Question: I am trying to draw a red square over a JScrollPane. The code I have below does an okay job of this, but sometimes when I scroll the viewport too fast, the red square jumps up or down.

This struck me as odd since the JScrollPane itself is stationary, so I assumed Swing would not try to move around the components painted within it. I'm guessing that what's actually happening is that the the red square gets associated with viewport, which display graphics that do move.
Anyway, how do I prevent the red square from jumping around and successfully draw a red square over the list? Maybe I'm taking the wrong approach altogether.
'''
package components;
import java.awt.*;
import java.util.Vector;
import javax.swing.*;
import javax.swing.event.*;
@SuppressWarnings("serial")
public class DialogWithScrollPane extends JFrame {
public DialogWithScrollPane() {
super();
setResizable(false);
Container pane = getContentPane();
Vector<Object> listOfStuff = new Vector<Object>();
for (int i = 0; i < 100; i++) {
listOfStuff.add(Integer.toString(i));
}
final JScrollPane scrollPane = new JScrollPane() {
public void paint(Graphics g) {
System.out.println("JScrollPane.paint() called.");
super.paint(g);
g.setColor(Color.red);
g.fillRect(20, 50, 100, 200);
}
};
JList list = new JList(listOfStuff) {
public void paint(Graphics g) {
System.out.println("JList.paint() called.");
super.paint(g);
// Well, I could do this...
//
// scrollPane.repaint();
//
// ...and it would solve the problem, but it would also result in an
// infinite recursion since JScrollPane.paint() would call this
// function again.
}
};
// Repaint the JScrollPane any time the viewport is moved or an item in the
// list is selected.
scrollPane.getViewport().addChangeListener(new ChangeListener() {
public void stateChanged(ChangeEvent e) {
scrollPane.repaint();
}
});
list.addListSelectionListener(new ListSelectionListener() {
public void valueChanged(ListSelectionEvent e) {
scrollPane.repaint();
}
});
scrollPane.setViewportView(list);
pane.add(scrollPane);
setMinimumSize(new Dimension(300, 300));
setDefaultCloseOperation(JFrame.EXIT_ON_CLOSE);
setLocation(500, 250);
setVisible(true);
}
public static void main(String[] args) {
javax.swing.SwingUtilities.invokeLater(new Runnable() {
public void run() {
new DialogWithScrollPane();
}
});
}
}
'''
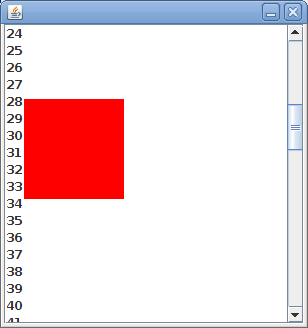
Answer: The JScrollPane should be painting the JViewport which should be painting the list. I'm guessing that this is only working because you're overriding paint and not paintComponent and calling repaint on the JScrollPane all the time so that it paints itself again after its components are painted.
Perhaps you want to use a JLayeredPane and have it hold the JScrollPane, and paint on it.
edit: or the glasspane as I now see that mre suggests, but I'm afraid if you do that, and set the glasspane visible, you'll lose the ability to interact with the underlying scrollpane.
For e.g.,
'''
import java.awt.*;
import java.awt.event.ComponentAdapter;
import java.awt.event.ComponentEvent;
import java.util.Vector;
import javax.swing.*;
@SuppressWarnings("serial")
public class DialogWithScrollPane2 extends JFrame {
public DialogWithScrollPane2() {
super();
//setResizable(false);
final JPanel pane = (JPanel) getContentPane();
Vector<Object> listOfStuff = new Vector<Object>();
for (int i = 0; i < 100; i++) {
listOfStuff.add(Integer.toString(i));
}
final JScrollPane scrollPane = new JScrollPane();
JList list = new JList(listOfStuff);
scrollPane.setViewportView(list);
final JPanel blueRectPanel = new JPanel() {
@Override
protected void paintComponent(Graphics g) {
super.paintComponent(g);
g.setColor(Color.blue);
g.fillRect(20, 50, 100, 200);
}
};
blueRectPanel.setOpaque(false);
final JLayeredPane layeredPane = new JLayeredPane();
layeredPane.add(scrollPane, JLayeredPane.DEFAULT_LAYER);
layeredPane.add(blueRectPanel, JLayeredPane.PALETTE_LAYER);
layeredPane.addComponentListener(new ComponentAdapter() {
private void resizeLayers() {
final JViewport viewport = scrollPane.getViewport();
scrollPane.setBounds(layeredPane.getBounds());
blueRectPanel.setBounds(viewport.getBounds());
SwingUtilities.invokeLater(new Runnable() {
public void run() {
blueRectPanel.setBounds(viewport.getBounds());
}
});
}
@Override
public void componentShown(ComponentEvent e) {
resizeLayers();
}
@Override
public void componentResized(ComponentEvent e) {
resizeLayers();
}
});
pane.add(layeredPane);
setPreferredSize(new Dimension(300, 300));
setDefaultCloseOperation(JFrame.EXIT_ON_CLOSE);
pack();
setLocation(500, 250);
setVisible(true);
}
public static void main(String[] args) {
javax.swing.SwingUtilities.invokeLater(new Runnable() {
public void run() {
new DialogWithScrollPane2();
}
});
}
}
'''